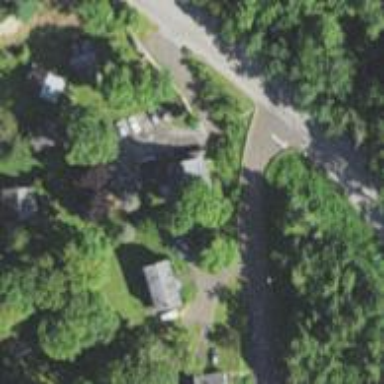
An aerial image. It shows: Residential driveway.